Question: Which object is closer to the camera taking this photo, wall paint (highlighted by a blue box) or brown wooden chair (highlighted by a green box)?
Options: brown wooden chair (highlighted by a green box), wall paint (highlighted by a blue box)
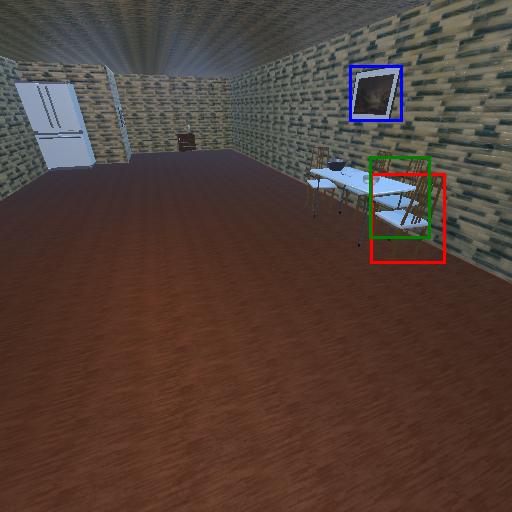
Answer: brown wooden chair (highlighted by a green box)